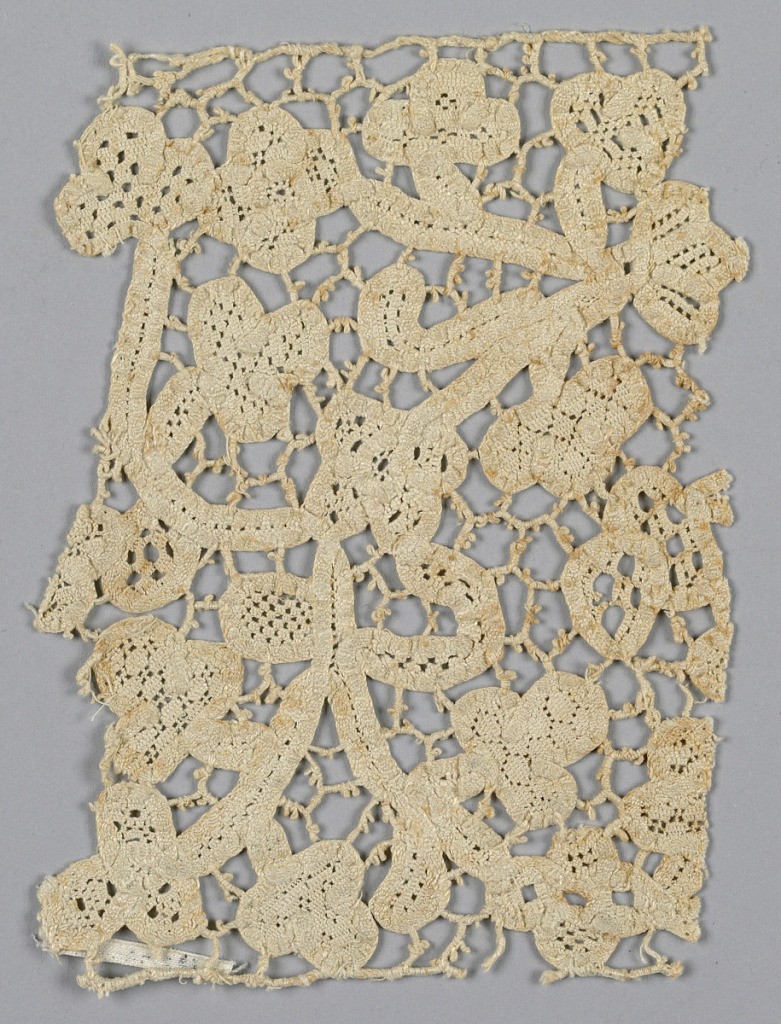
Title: Fragment
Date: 17th century
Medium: linen Technique: lace of early premade tape with needlework fillings
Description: Insertion fragment showing a floral pattern with birds in the style of "mezzo punto" lace - a combination of bobbin made tape with needlework filling stitches.